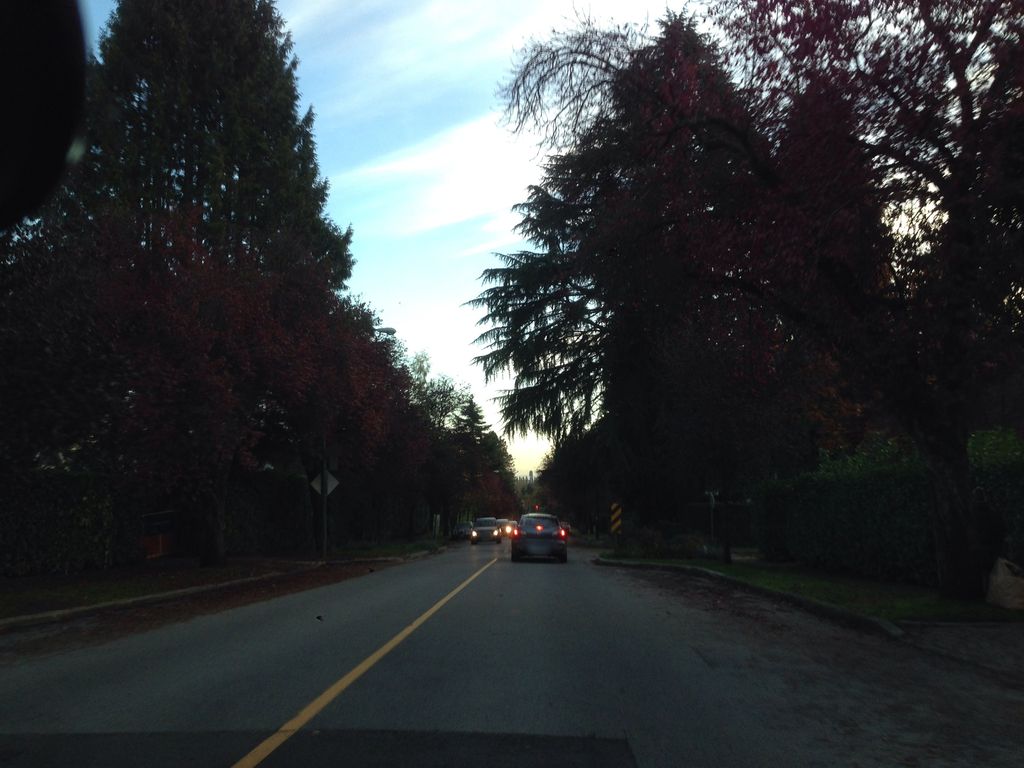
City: vancouver